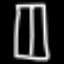
Label: pants